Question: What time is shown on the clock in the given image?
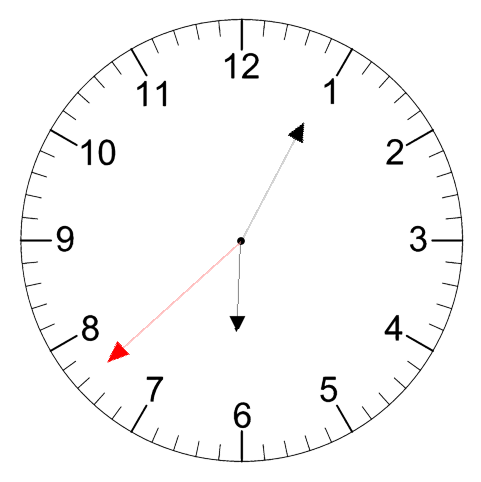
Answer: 06:04:38